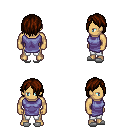
a pixel art fantasy rpg character, male body template, human, tanned skin, chain tabard jacket, white pants, brown bangs hairstyle, white slippers, four views (front, back, left, right), 2x2 character sprite sheet, small pixel art, hard edges, no anti-aliasing